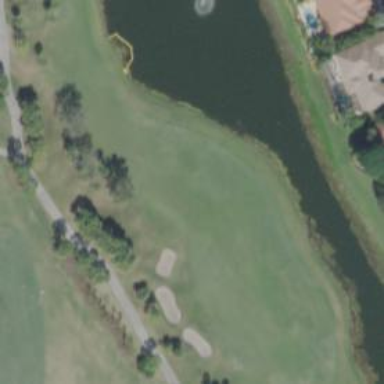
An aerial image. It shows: Golf hole.